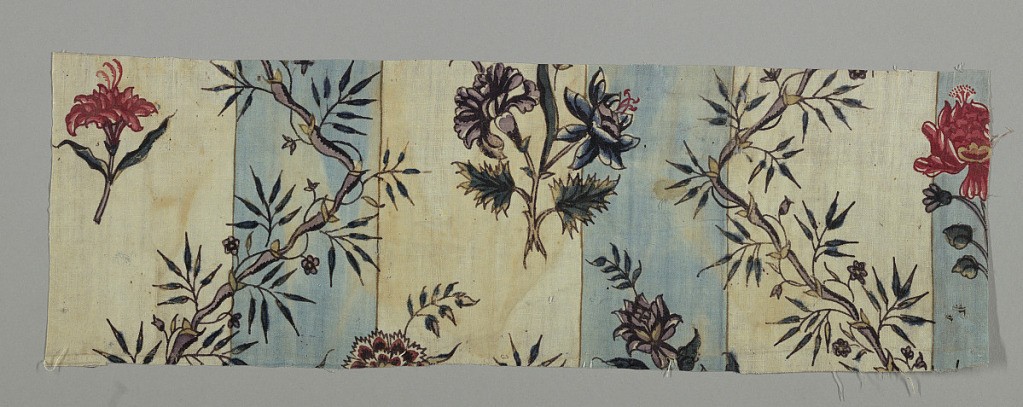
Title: Chintz fragment
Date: late 18th century
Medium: cotton Technique: mordants for 2 reds, black and purple applied by brush or pen; blue brushed on in two depths, (chintz) on plain weave.
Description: Curving vines and isolated flowers on a blue and white striped background.